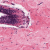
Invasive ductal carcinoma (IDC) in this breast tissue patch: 0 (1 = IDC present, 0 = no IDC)